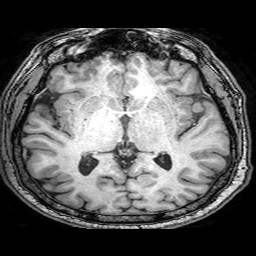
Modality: T1w
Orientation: coronal
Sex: male
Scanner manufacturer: philips
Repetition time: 0.008096 s
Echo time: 0.0037 s